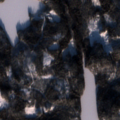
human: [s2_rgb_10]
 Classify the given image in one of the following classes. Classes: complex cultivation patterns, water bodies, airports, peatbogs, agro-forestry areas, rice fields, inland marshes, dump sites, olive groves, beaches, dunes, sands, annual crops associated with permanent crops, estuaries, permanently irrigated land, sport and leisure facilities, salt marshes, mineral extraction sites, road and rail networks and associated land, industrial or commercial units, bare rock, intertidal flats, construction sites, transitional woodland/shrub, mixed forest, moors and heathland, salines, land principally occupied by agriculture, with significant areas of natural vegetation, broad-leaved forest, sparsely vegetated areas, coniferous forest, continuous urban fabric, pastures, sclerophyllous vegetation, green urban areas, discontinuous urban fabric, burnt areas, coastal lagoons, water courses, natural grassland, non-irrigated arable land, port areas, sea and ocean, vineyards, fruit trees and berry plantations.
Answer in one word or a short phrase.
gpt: coniferous forest, mixed forest, water bodies